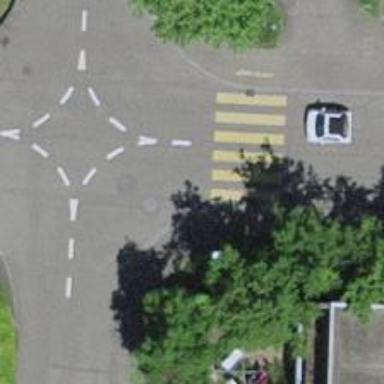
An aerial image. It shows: Footway.